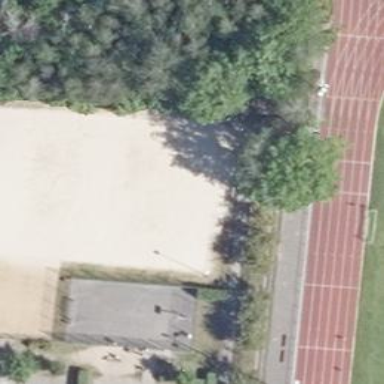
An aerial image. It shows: Sandy pitch for beach volleyball.